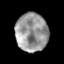
Tissue: prostate
Cell type: T cells
Senescence score: 0.3023
Nuclear area (px): 1218
Mean DAPI intensity: 151.381